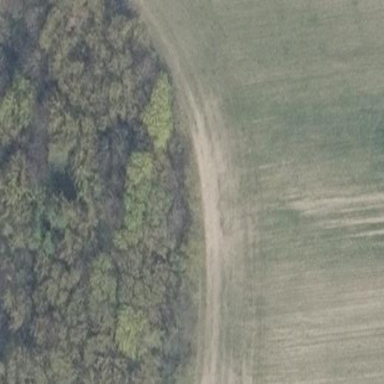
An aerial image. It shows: Forest area.